Question: Is there any API that enables me to access the phone's local storage files and folders ? I want to implement a file picker that displays the folders and files hierarchy just like they are in folder explorer:

Microsoft has released a free app called "'Files'" that does exactly what I want and more. Is it a special case or its possible for any developer?
Note: Im programming a 'WP8.0' app and not 'WP8.1.' <URL>
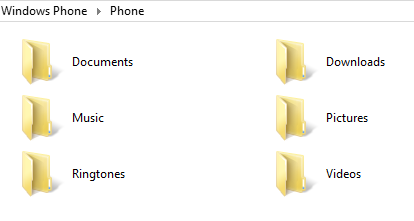
Answer: There is no API in WP8 to list all the files in storage. In WP8 you can only access Audio and image files.
For more details refer <URL>.